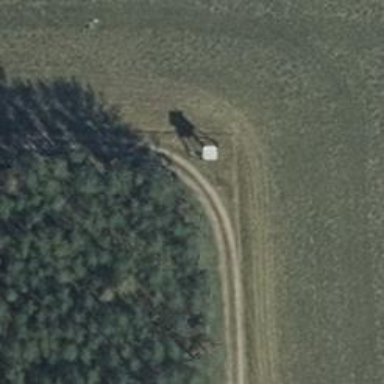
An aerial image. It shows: Hunting stand.